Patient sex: F
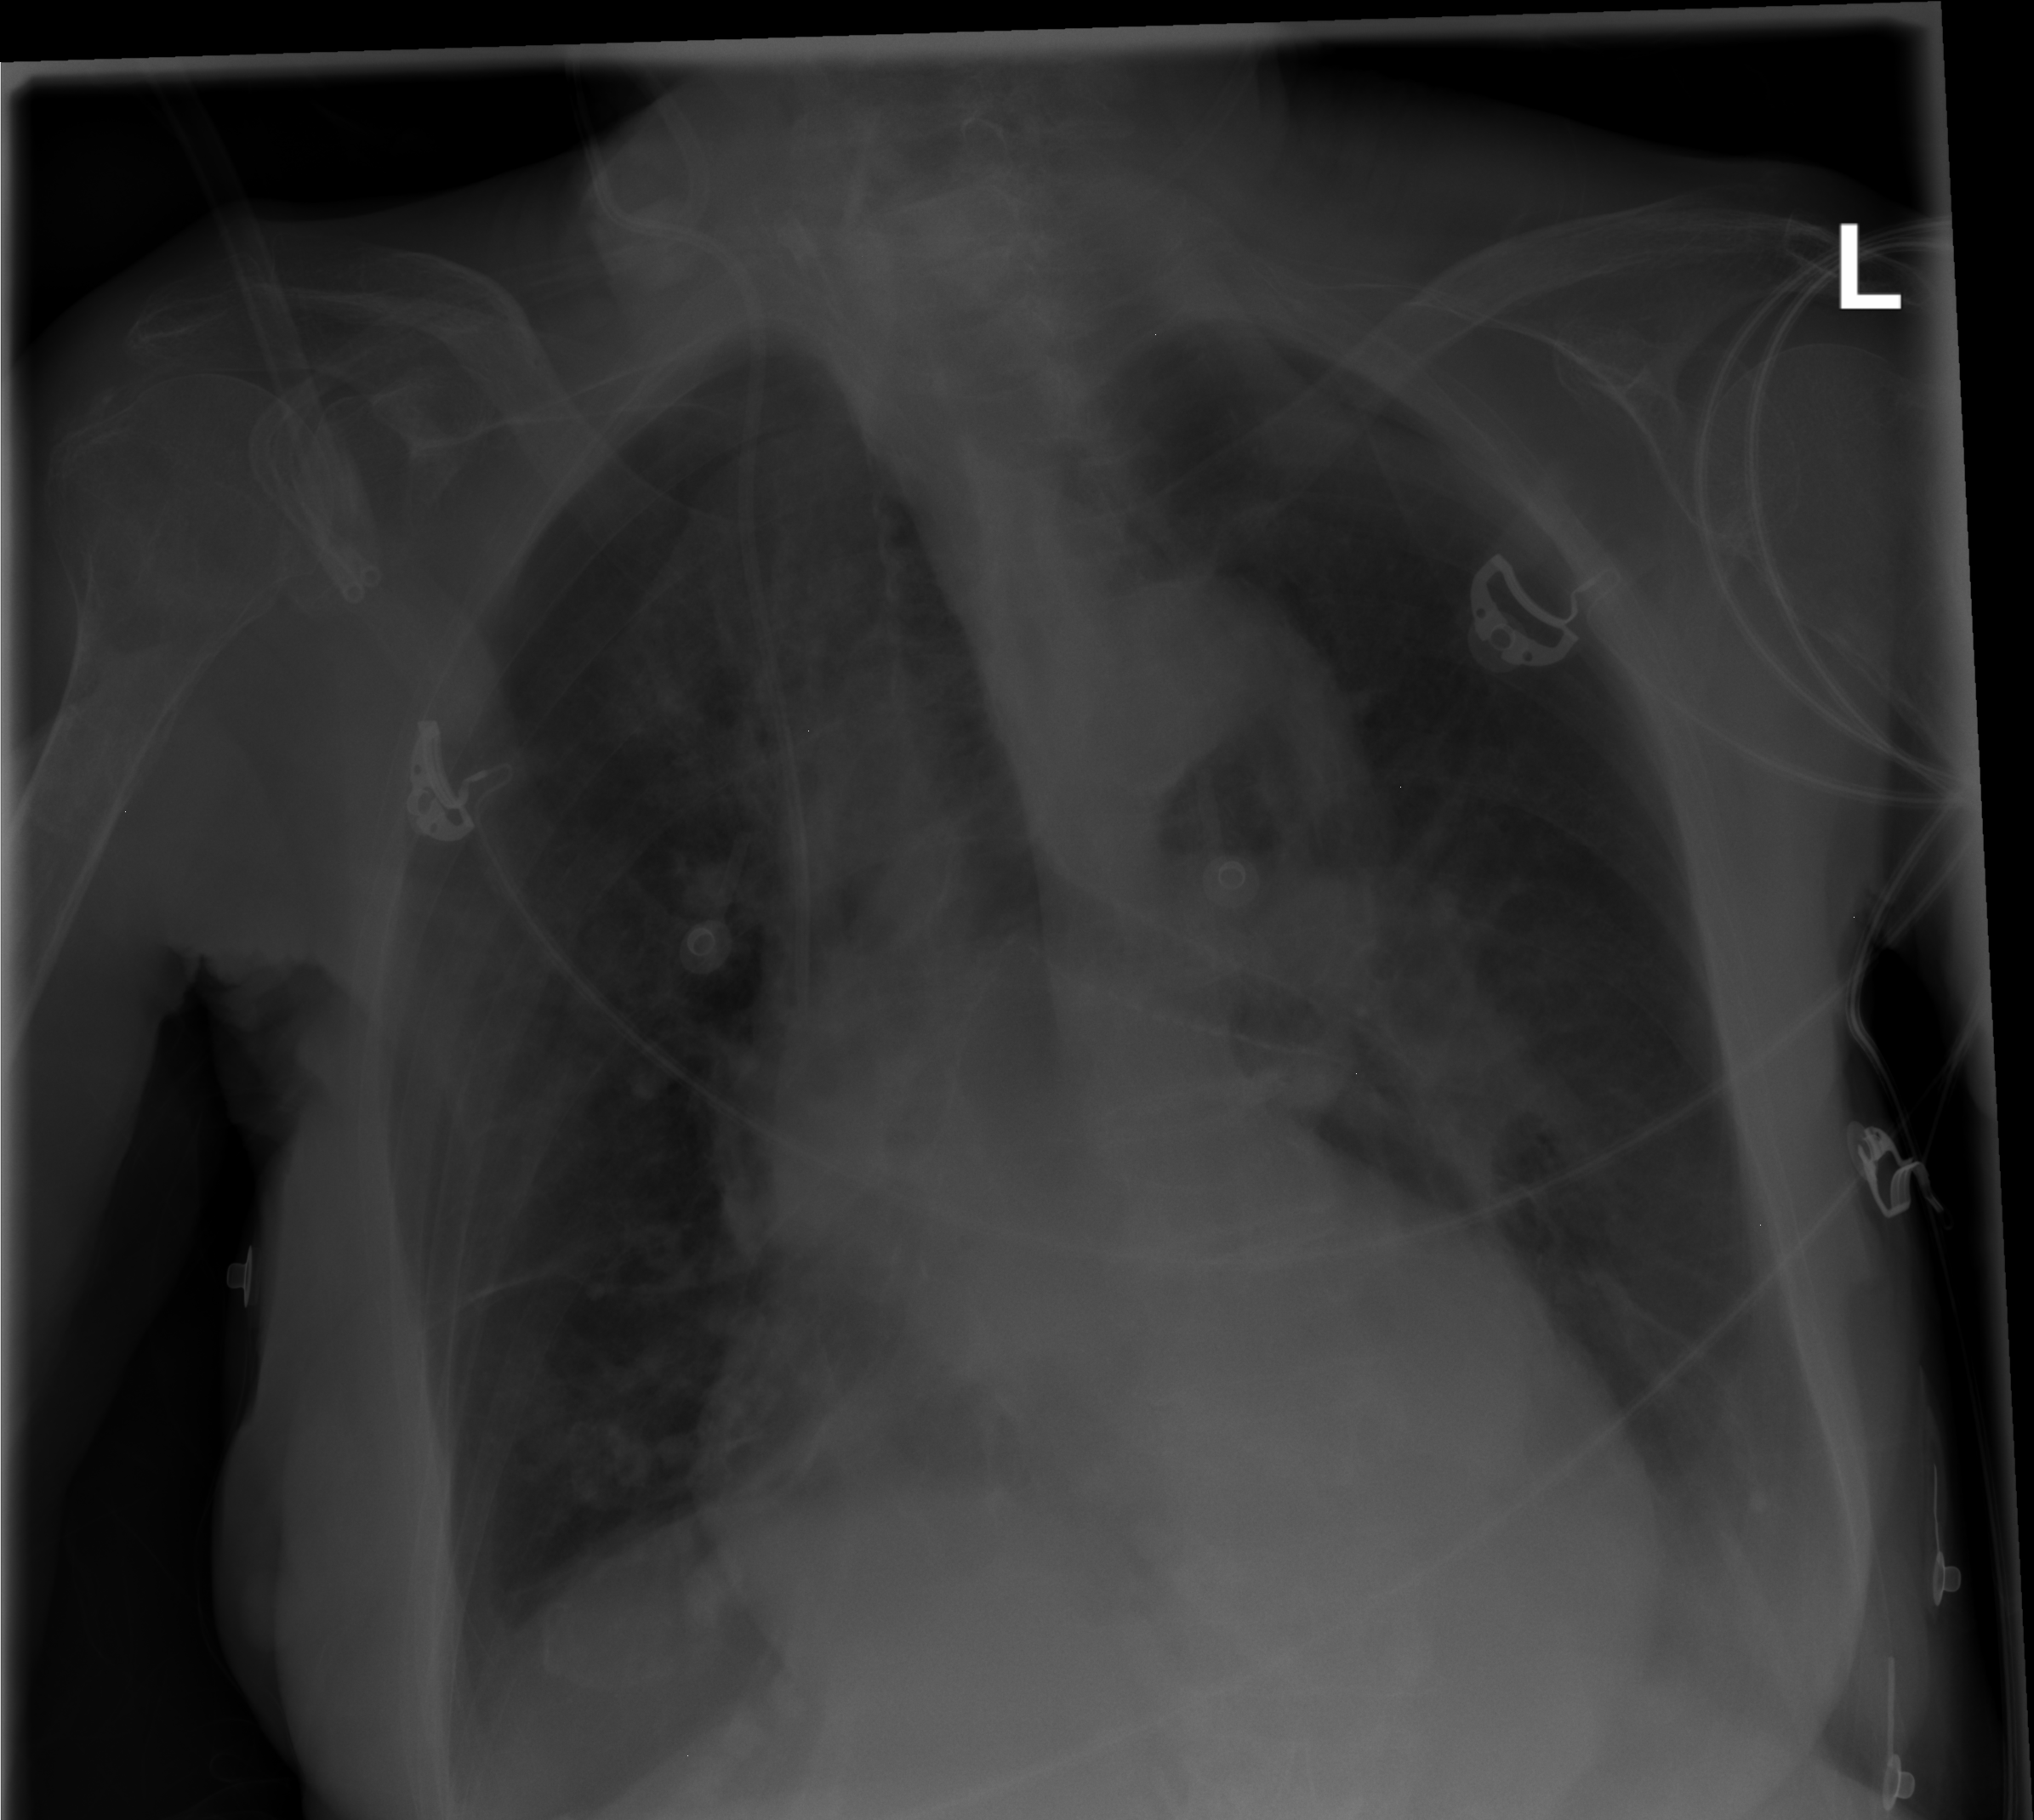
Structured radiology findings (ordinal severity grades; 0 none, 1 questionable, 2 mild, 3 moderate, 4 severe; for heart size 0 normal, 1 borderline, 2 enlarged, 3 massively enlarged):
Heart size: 2
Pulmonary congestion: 2
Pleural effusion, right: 0
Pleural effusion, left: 1
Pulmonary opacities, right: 0
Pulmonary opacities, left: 0
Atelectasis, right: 0
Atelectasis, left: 0